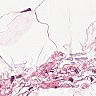
Metastatic tissue present: no